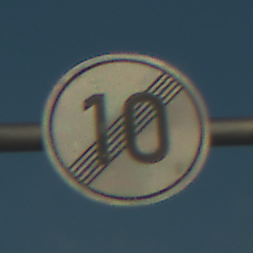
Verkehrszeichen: EndeGeschwindigkeit10
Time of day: SunriseSunset
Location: Outdoor (RoadRail)
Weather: PartlyCloudy
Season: NotSpecified
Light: Natural